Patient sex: M
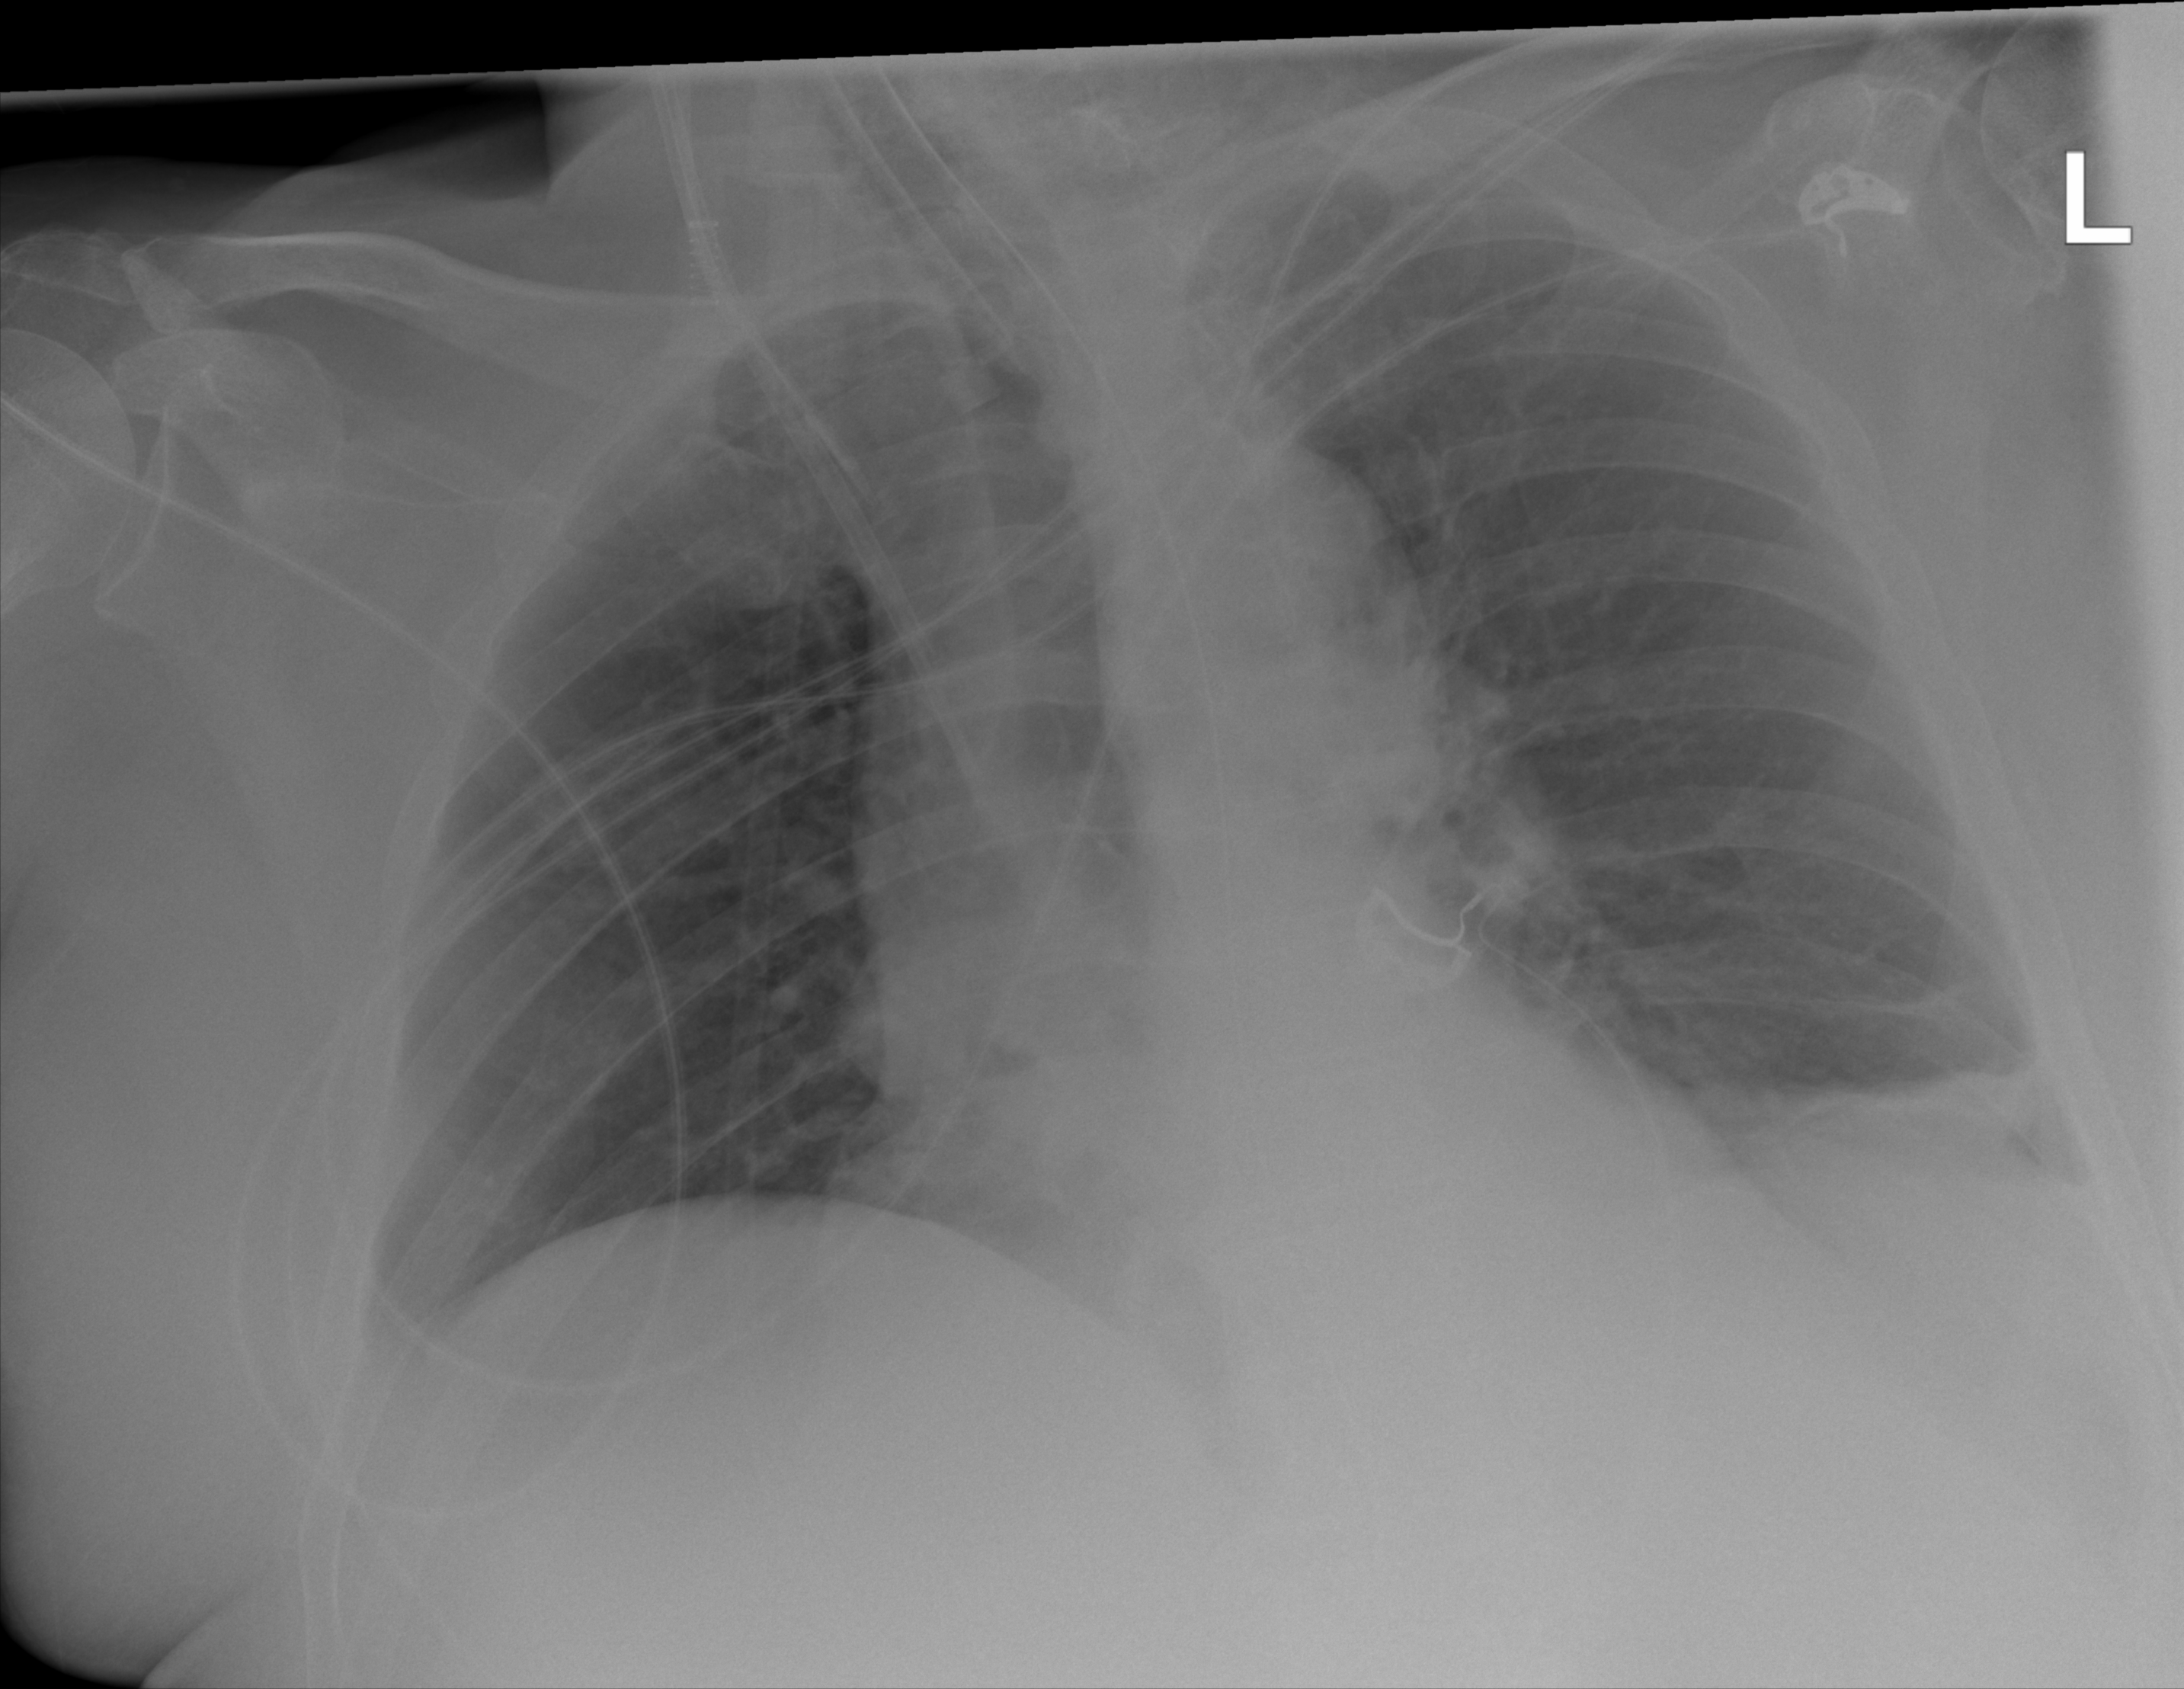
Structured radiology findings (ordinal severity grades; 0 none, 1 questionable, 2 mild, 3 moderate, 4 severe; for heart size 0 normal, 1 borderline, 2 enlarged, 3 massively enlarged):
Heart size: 0
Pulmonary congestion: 2
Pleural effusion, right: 0
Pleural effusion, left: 2
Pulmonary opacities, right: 0
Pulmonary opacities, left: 0
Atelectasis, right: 0
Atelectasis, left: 2